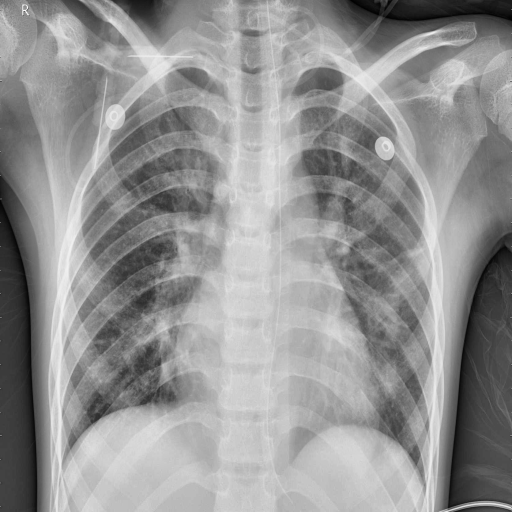
Finding: PNEUMONIA